Interaction volume radius: 5 \u00c5
Interaction volume height: 25 \u00c5
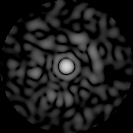
Disorder parameter: 0.838